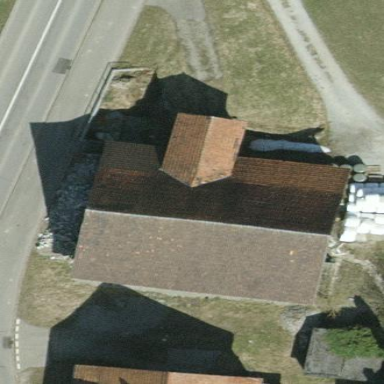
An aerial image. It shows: Farm auxiliary building.